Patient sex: M
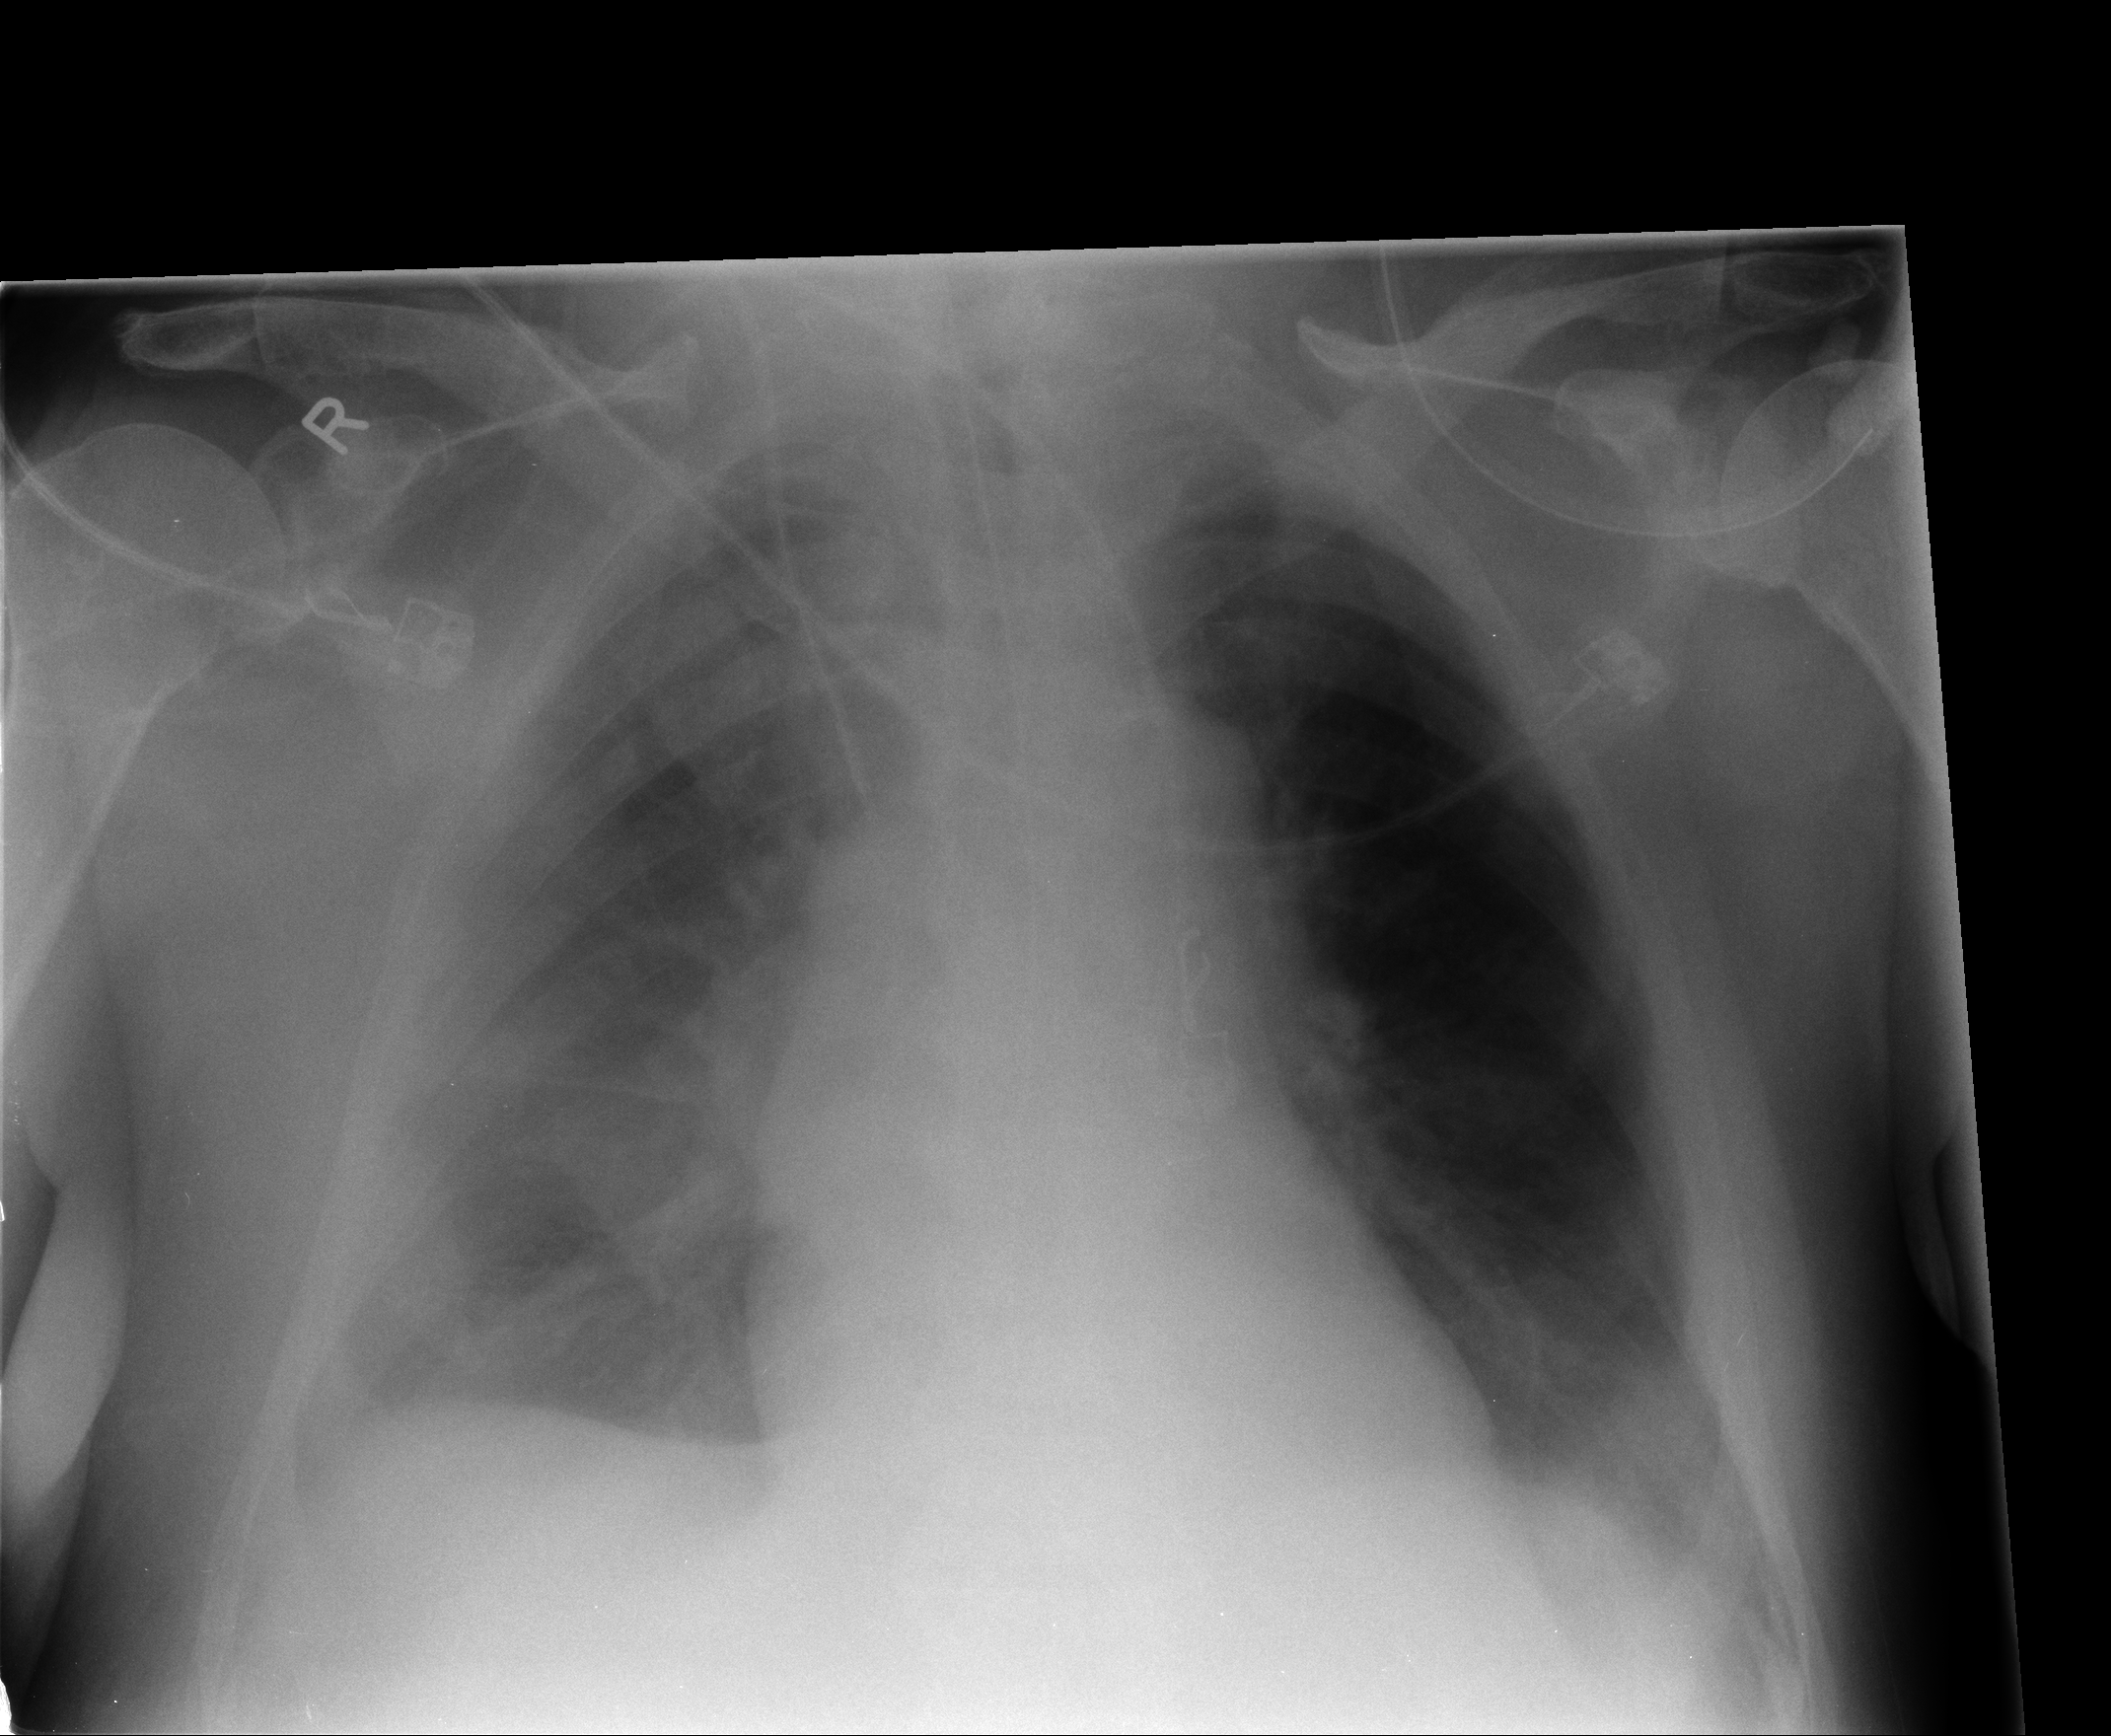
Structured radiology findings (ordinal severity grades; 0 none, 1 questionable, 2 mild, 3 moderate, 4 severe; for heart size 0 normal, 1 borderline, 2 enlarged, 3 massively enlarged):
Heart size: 0
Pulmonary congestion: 2
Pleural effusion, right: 3
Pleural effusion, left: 2
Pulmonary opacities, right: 2
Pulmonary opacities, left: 1
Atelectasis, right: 2
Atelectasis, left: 2